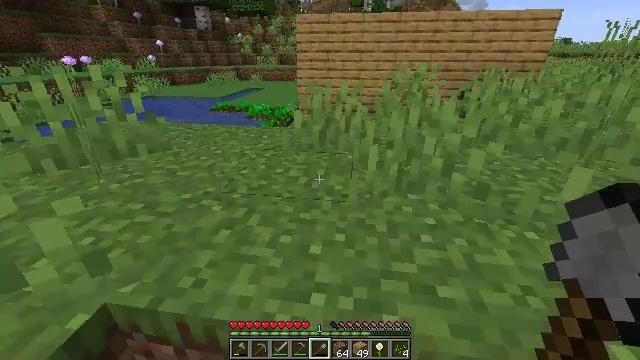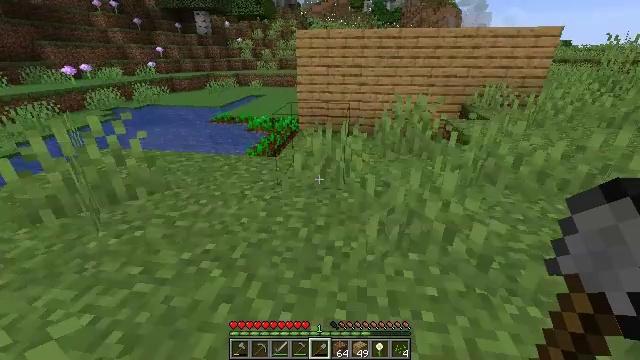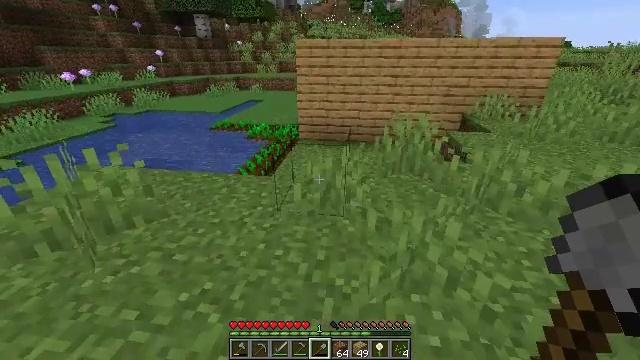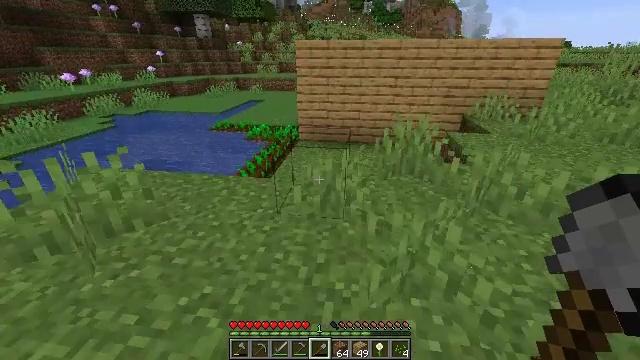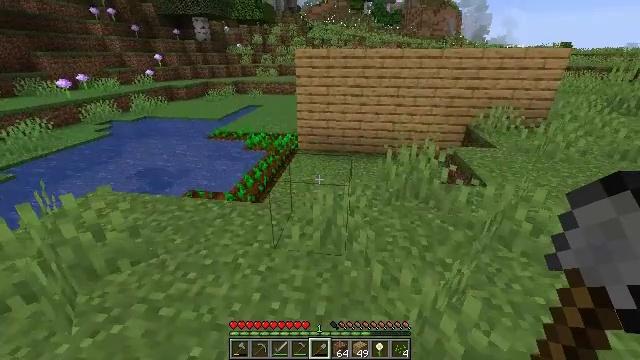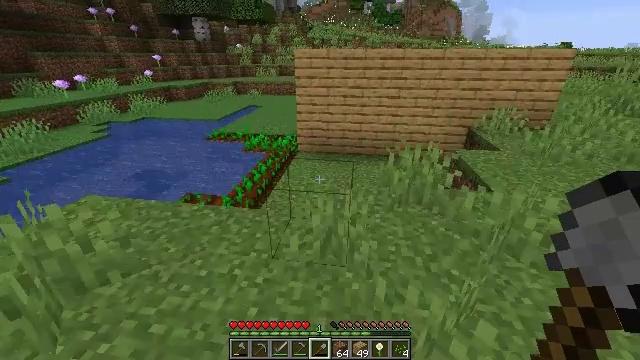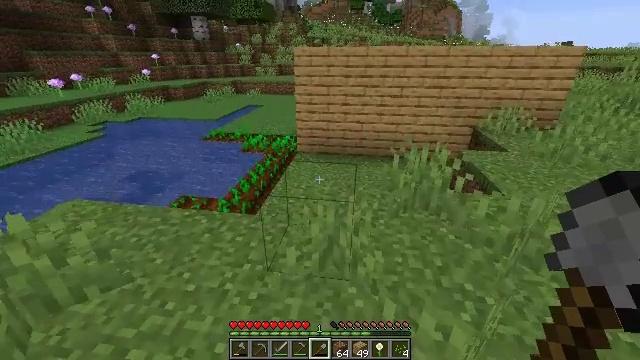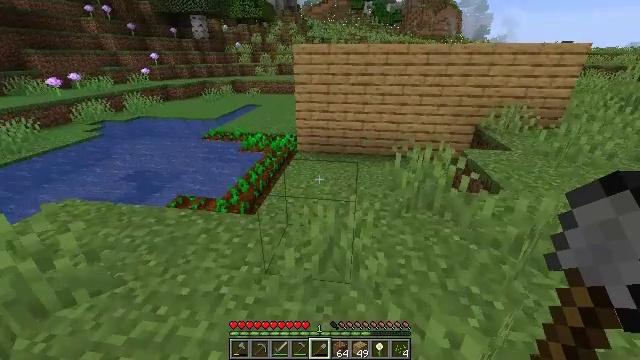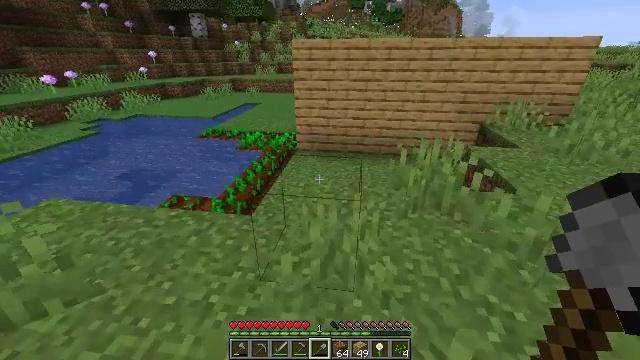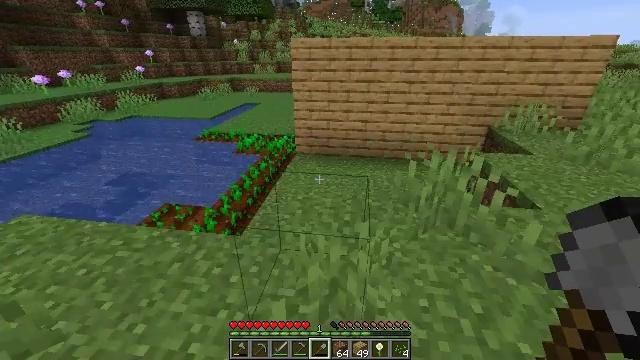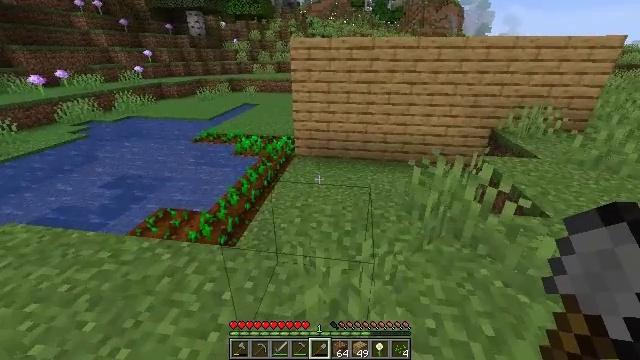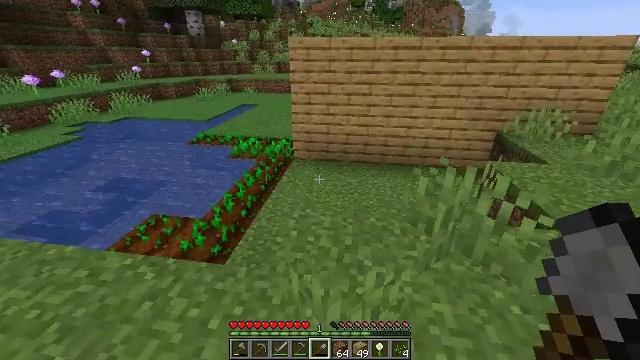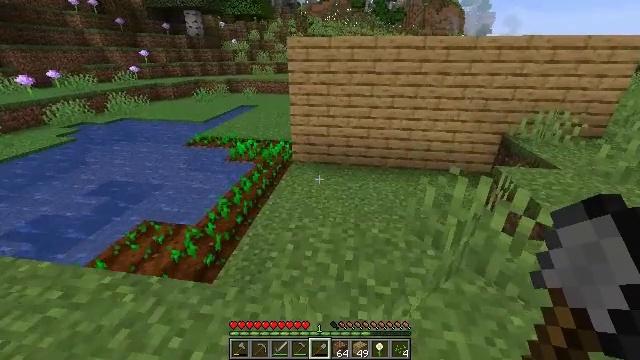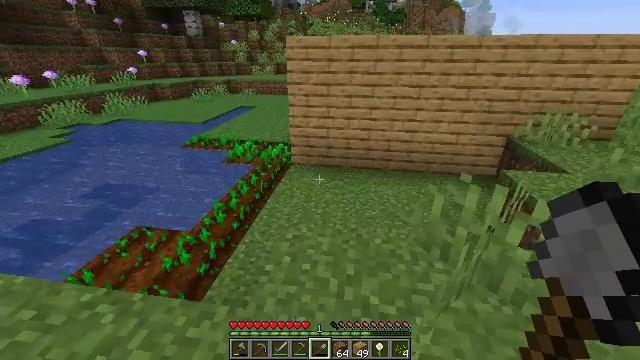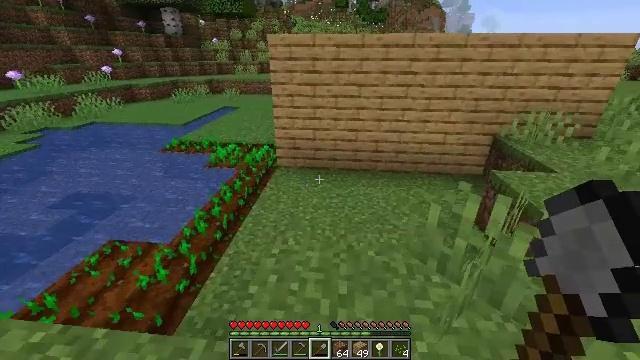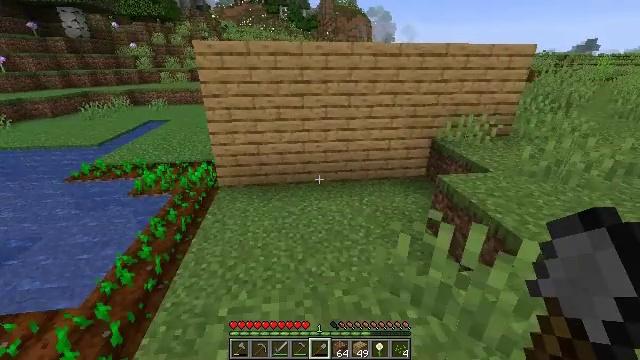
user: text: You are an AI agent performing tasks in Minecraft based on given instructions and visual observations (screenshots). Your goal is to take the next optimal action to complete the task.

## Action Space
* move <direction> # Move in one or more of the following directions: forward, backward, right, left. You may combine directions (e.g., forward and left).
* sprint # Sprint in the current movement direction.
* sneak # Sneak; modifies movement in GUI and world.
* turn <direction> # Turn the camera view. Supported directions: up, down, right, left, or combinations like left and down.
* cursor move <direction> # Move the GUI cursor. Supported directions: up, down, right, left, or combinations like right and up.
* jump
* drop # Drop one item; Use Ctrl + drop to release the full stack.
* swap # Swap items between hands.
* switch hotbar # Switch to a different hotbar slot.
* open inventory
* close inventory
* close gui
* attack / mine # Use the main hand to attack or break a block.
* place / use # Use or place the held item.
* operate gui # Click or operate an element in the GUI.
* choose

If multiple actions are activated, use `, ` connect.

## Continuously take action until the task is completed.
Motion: motion action
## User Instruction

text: Attack the oak planks to recycle it.
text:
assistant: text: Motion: move forward, jump
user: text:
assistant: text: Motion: move forward, jump
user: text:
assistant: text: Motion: move forward, jump
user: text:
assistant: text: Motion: move forward
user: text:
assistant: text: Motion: move forward
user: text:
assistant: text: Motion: move forward
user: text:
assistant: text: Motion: move forward
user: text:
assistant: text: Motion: move forward
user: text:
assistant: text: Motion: move forward
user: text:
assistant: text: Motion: move forward
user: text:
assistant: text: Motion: move forward
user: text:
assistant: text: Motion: move forward
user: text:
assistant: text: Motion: move forward
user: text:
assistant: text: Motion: move forward, turn right
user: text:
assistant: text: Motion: move forward, turn right and up
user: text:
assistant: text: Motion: move forward, turn right
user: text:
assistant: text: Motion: move forward
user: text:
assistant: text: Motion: move forward
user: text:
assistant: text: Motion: move forward, turn left and down
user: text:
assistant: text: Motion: move forward, turn left and down
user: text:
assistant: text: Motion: move forward, turn left and down
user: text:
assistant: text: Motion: move forward, turn left
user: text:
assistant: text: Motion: move forward
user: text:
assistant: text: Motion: move forward
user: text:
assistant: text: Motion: move forward
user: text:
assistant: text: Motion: move forward
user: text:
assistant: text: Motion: move forward
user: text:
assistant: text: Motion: move forward
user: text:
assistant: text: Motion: move forward
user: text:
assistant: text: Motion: move forward, turn left and down